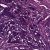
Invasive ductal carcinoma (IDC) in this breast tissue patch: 0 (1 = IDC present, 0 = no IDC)